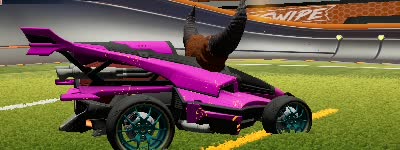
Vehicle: aftershock